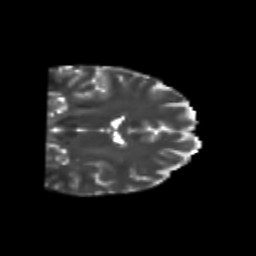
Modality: T2w
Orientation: coronal
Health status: healthy
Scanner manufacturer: philips
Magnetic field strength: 3 T
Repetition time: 6.964 s
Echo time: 0.092 s